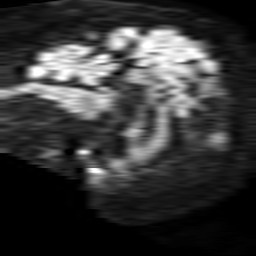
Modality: TRACE
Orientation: sagittal
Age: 66
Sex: male
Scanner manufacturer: philips
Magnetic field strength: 1.5 T
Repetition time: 3.4 s
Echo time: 0.06922 s